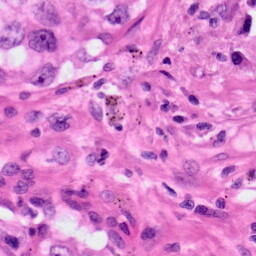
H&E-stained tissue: Lung